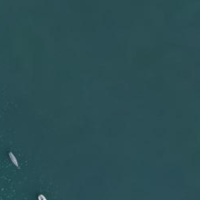
EUNIS habitat code: 14
Species observed at this site:
Podiceps cristatus
Cyanistes caeruleus
Fulica atra
Anas platyrhynchos
Chloris chloris
Aythya ferina
Dendrocopos major
Troglodytes troglodytes
Aythya fuligula
Passer domesticus
Columba palumbus
Chroicocephalus ridibundus
Phalacrocorax carbo
Larus michahellis
Cygnus olor
Mareca strepera
Parus major
Pica pica
Columba livia
Motacilla alba